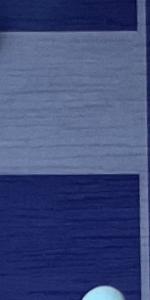
Label: Empty